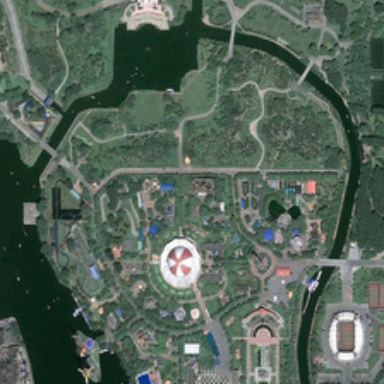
Many green trees and a river around an island in a park .